Field crop: tomato
Growth stage: 2
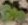
Species: solanum